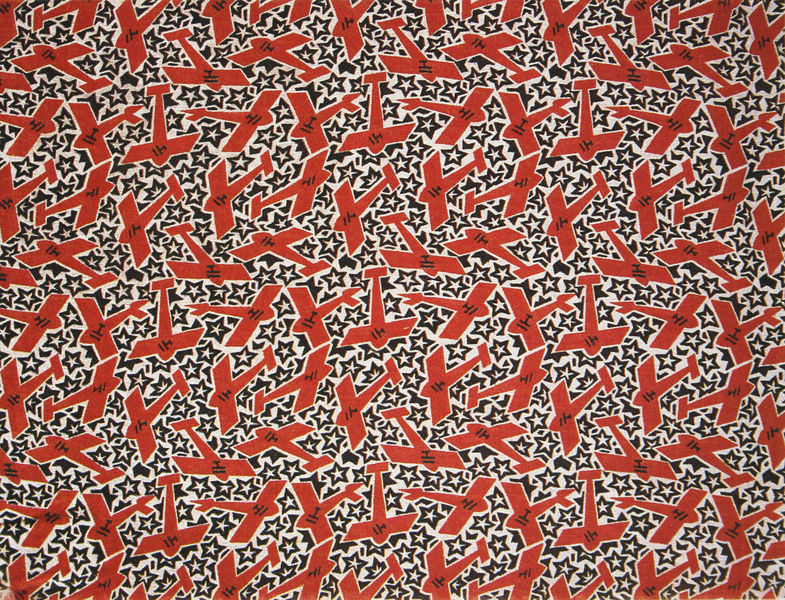
Titel: Stoffmusterentwurf "Flugzeuge"
Standort: St. Petersburg
Institution: Museum des Muchina-Instituts für Industrie-Design
Schlagwörter: schwarz, weiss, zeichen, rot, muster, stern, sterne, grafisch, scharz, sternchen, flugzeug, flugzeuge, udssr